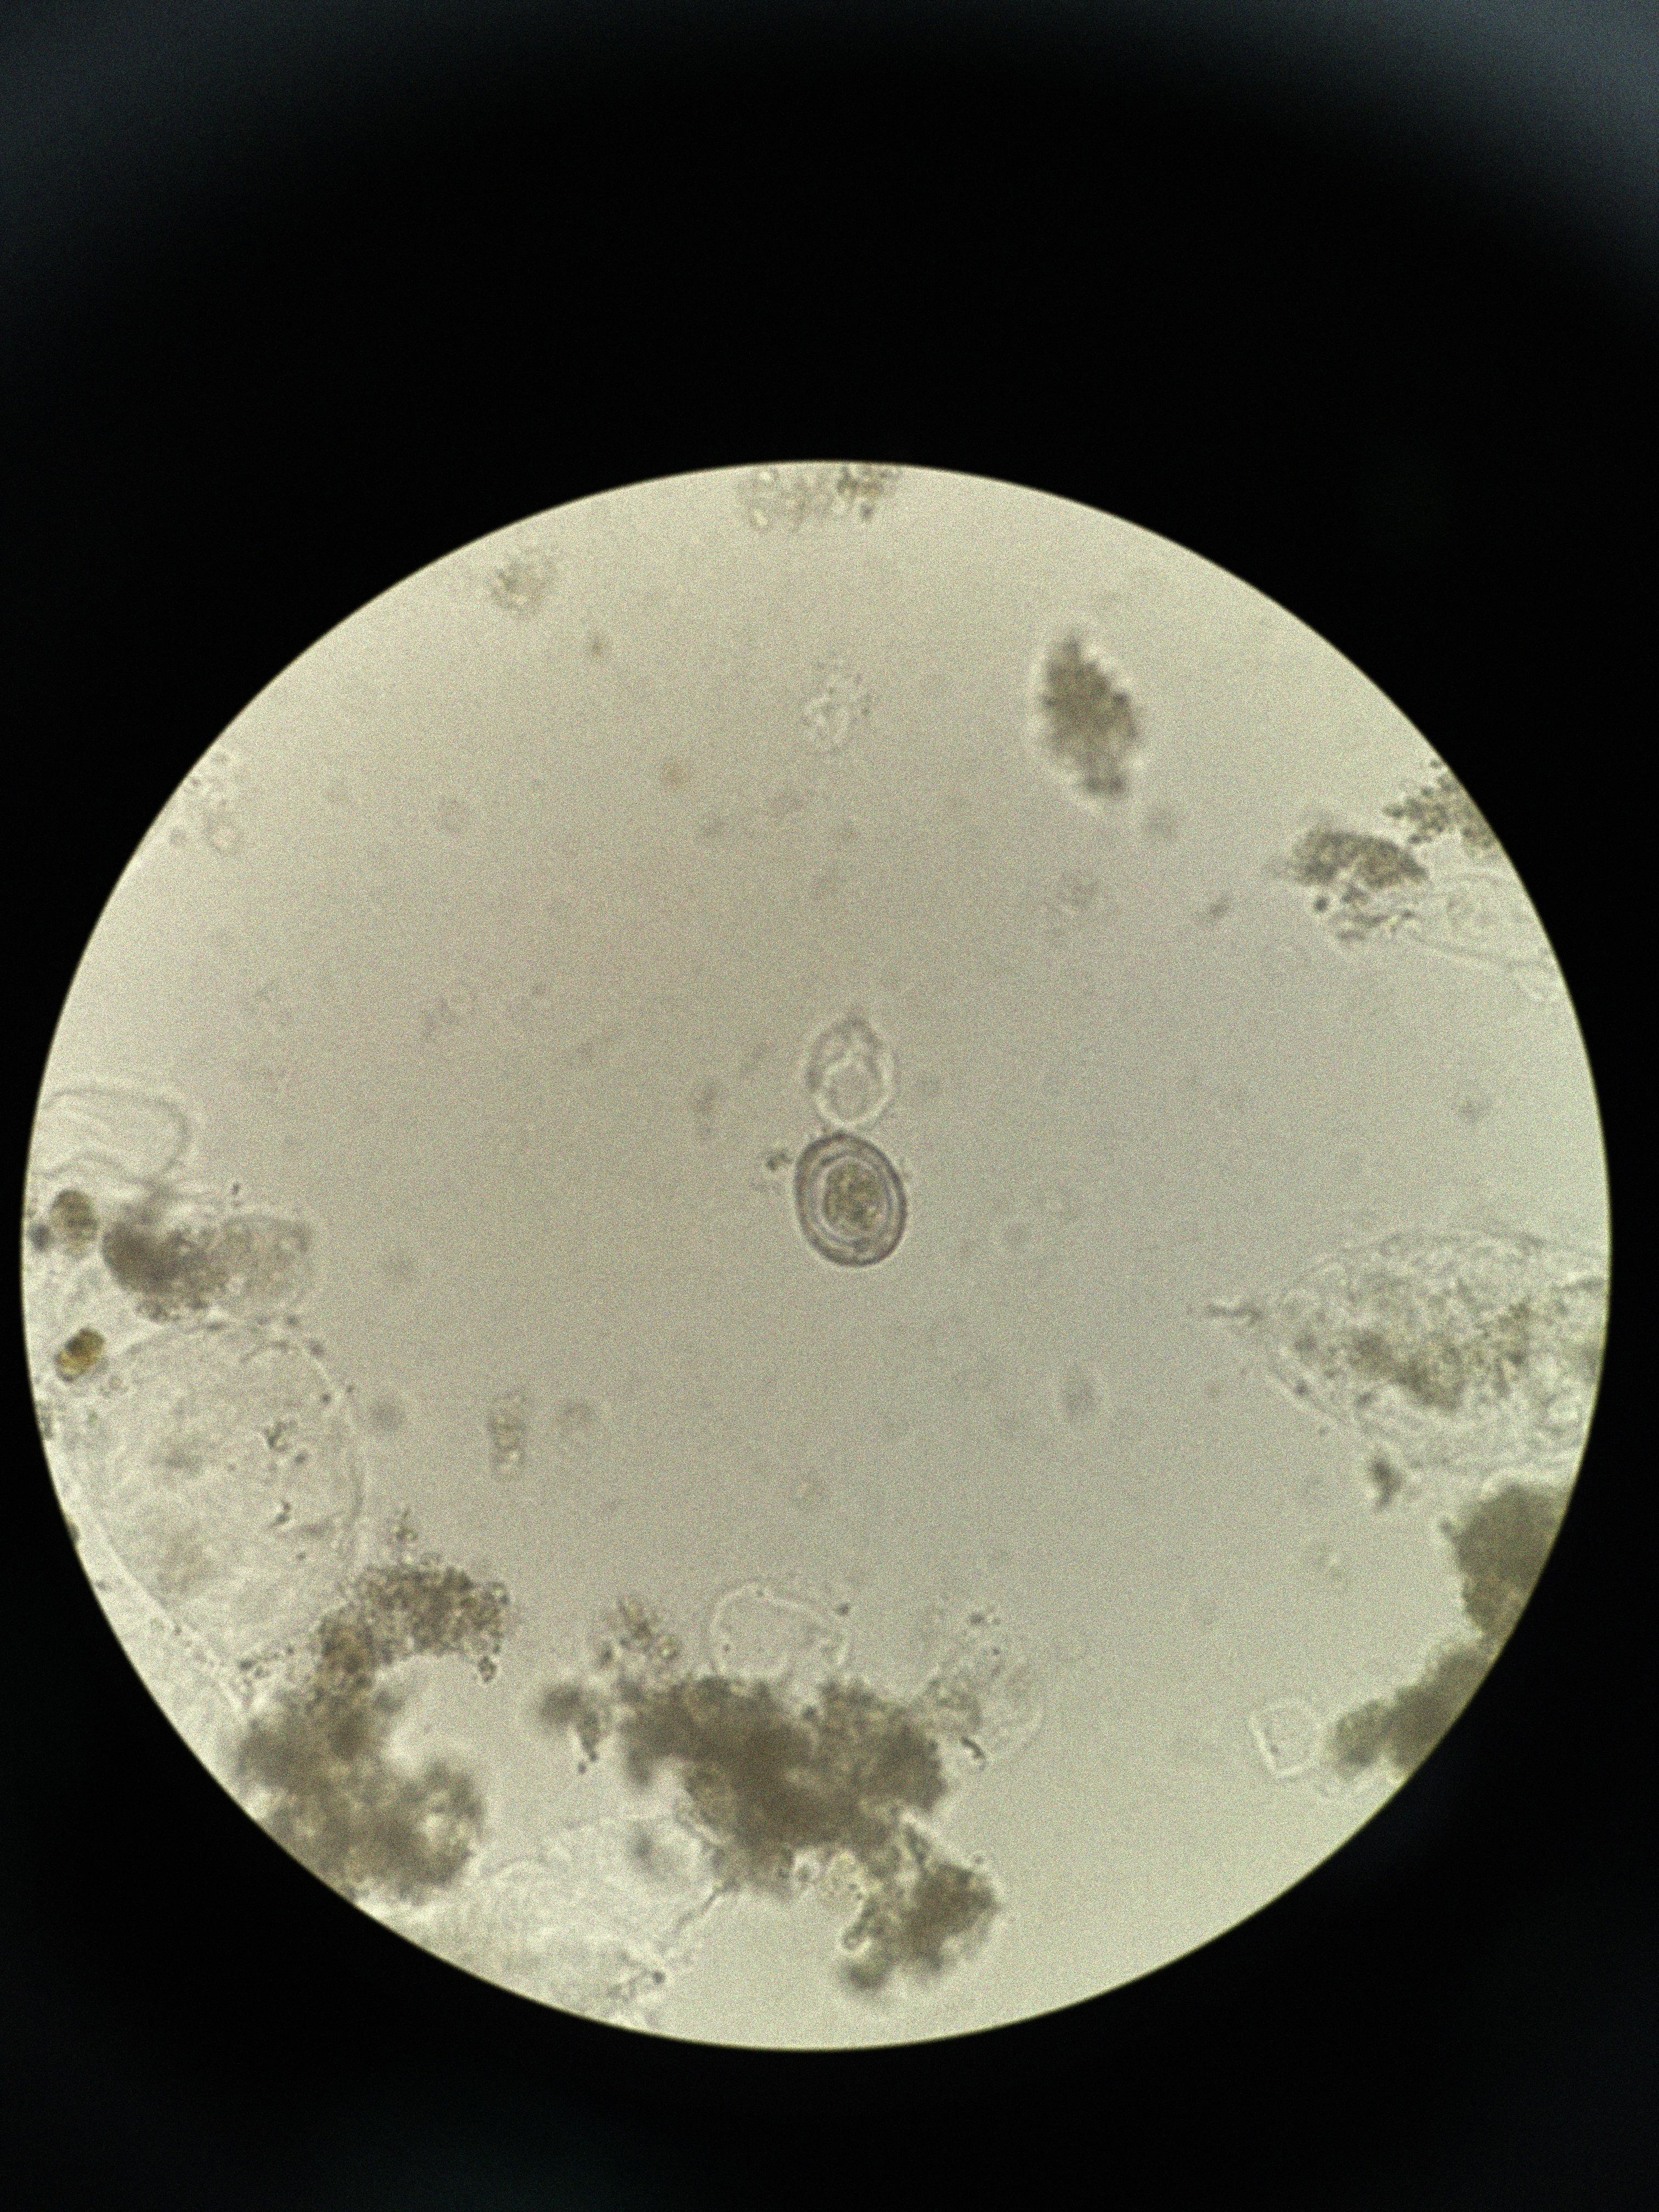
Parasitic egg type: Hymenolepis nana